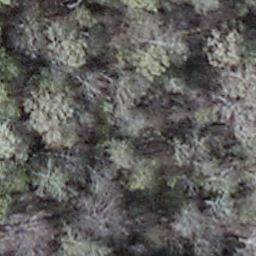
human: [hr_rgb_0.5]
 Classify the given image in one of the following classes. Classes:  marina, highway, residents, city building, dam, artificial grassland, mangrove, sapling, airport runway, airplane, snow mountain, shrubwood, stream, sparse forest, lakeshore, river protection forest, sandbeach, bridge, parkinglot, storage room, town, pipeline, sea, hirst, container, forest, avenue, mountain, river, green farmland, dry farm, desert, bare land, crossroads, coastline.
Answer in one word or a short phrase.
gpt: shrubwood